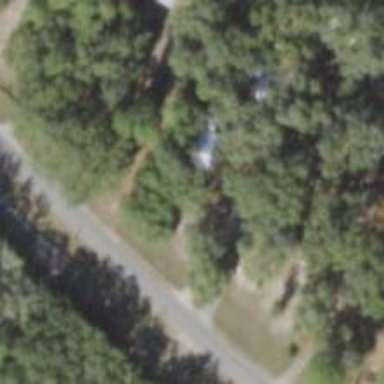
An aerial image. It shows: Driveway.